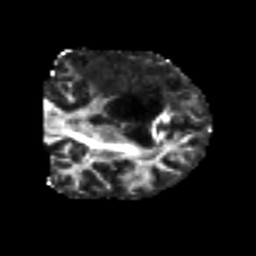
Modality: FA
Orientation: coronal
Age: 43
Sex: male
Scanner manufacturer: siemens
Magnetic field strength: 3 T
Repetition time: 4.999 s
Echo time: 0.07946 s